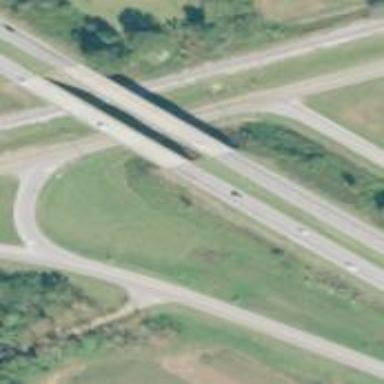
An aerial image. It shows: Trunk highway bridge.